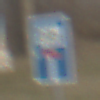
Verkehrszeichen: SackgasseRadverkehrDurchlaessig
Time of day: MorningAfternoon
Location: Outdoor (Nature)
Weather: PartlyCloudy
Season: Autumn
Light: Natural